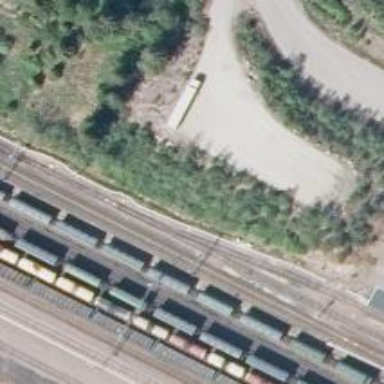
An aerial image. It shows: Wedge used for railway derailment.